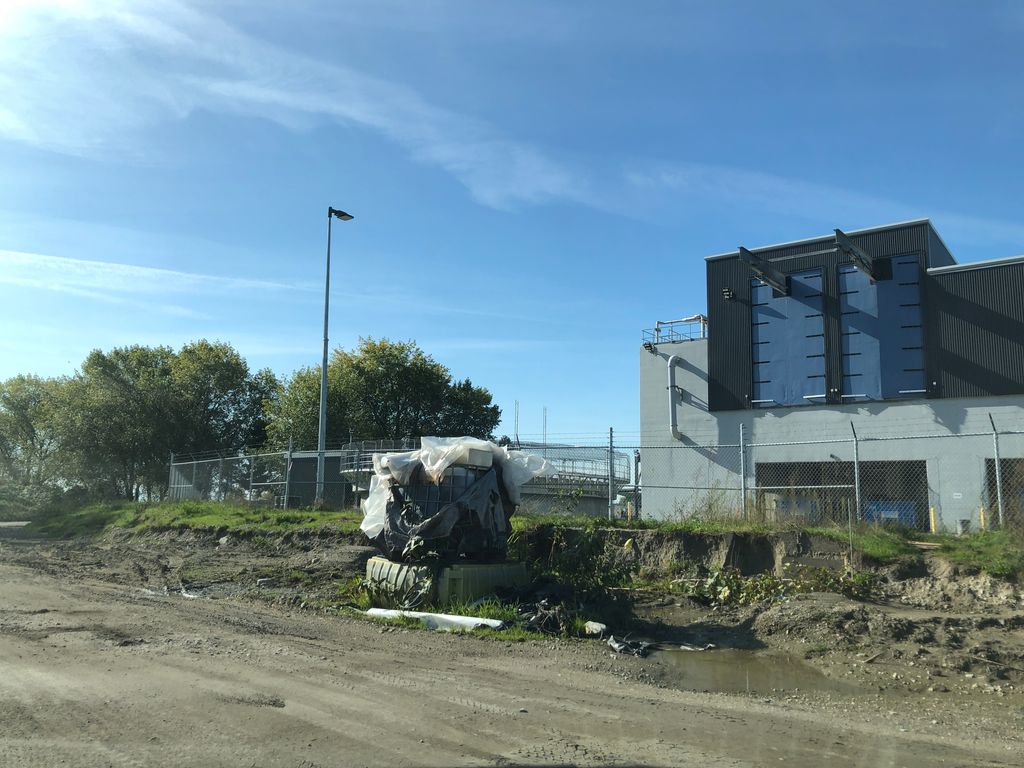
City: vancouver